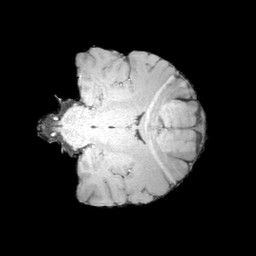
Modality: MP2RAGE
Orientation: coronal